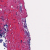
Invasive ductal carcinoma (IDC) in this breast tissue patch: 0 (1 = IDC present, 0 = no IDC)